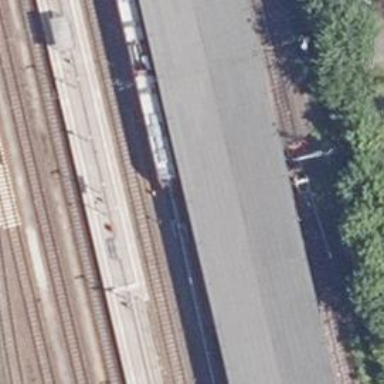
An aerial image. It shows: Electrified rail siding with contact line.